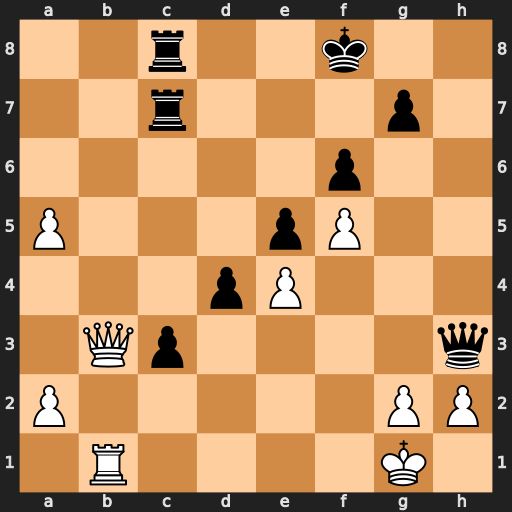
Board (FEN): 2r2k2/2r3p1/5p2/P3pP2/3pP3/1Qp4q/P5PP/1R4K1
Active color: w
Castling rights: -
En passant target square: -
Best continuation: gxh3 d3 Kf2